Question: I have this data in a file:
'''
protein,0,1,2,3,4
*Q76BS1_N_294,15,5,3,8,12
*N1NEW2_N_516,20,3,20
*B4DUL1_N_41,20,3,20
*F6R1P3_T_24,20,1,20
P80051_N_57,20,3,20
*F6QLE9_N_101,20,3,20
*A0A0M4QAG2_N_564,20,3,20
*G3RZA4_T_653,20,1,20
'''
in another file I have the corresponding names to assign to each value contain in the column 0,1,2,3,4:
'''
Kringle2_D,Cupin_1_D,PMP22_Claudin_O,nodomain4_N,Hormone_6_O,Interferon_O,Transferrin-like_D,nodomain633_N
nodomain289_N,glycosite_N_G,glycosite_N_G,glycosite_T_G,glycosite_N_G,glycosite_N_G,glycosite_N_G,glycosite_T_G
glycosite_N_G,Cupin_1_D,PMP22_Claudin_O,nodomain25_N,Hormone_6_O,Interferon_O,Transferrin-like_D,nodomain654_N
nodomain297_N,NA,NA,NA,NA,NA,NA,NA
Kringle3_D,NA,NA,NA,NA,NA,NA,NA
'''
And I need to make stacked bar charts to represent the values in the columns 0,1,2,3,4 keeping the exact order in which they appeared.
I succeed in doing the graph bu ggplot2 unifies the bars having the same value (the same name reported in the second file) in a unique bar.
This is the graph I generated so far:
As you can see, except for the first, the last and the fifth bars, the other ones are not keeping the variable "glycosite_N_G " in the middle, separating the other two variables because those are of the same type, for example Cupin_1_D or Transferrin-like_D..
I would like to have them separated even if they are identical because the order is important and it is specified in my data.
This is my code:
'''
#!/usr/bin/env Rscript
library(ggplot2)
library(reshape2)
da=read.csv('dataInterval.csv', h=T)
da2=read.csv('domainName.csv', h=F, stringsAsFactors=F)
avector <- c(t(da2))
da$protein <- factor(da$protein, da$protein)
data.lng <- melt(da, id=c("protein"))
data.lng["names"] <- factor(avector, levels=unique(avector))
le <- length(unique(data.lng$variable))
re <- replicate(le, "white")
ggplot(na.omit(data.lng), aes(x=protein, weight=value, fill=names), size=0.5) +
geom_bar(width = 0.1) +
coord_flip() +
scale_x_discrete("Accession number", expand=c(0.02, 0)) +
labs(x="X Label", y="amino acids position", title="Domains around glycosites")
'''
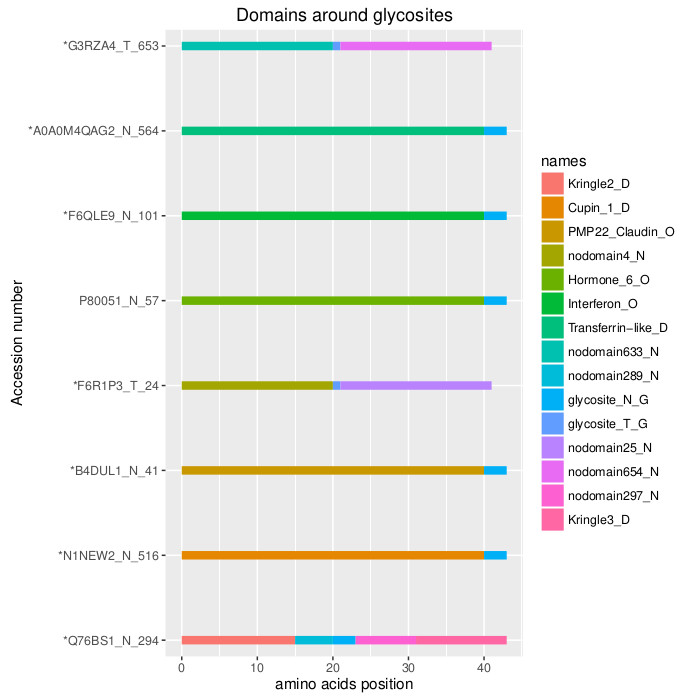
Answer: With a few calculations, you can do this with 'geom_segment' instead of 'geom_bar'. You need to calculate the start and end points of the segments within each protein based on your "value" variable. The end points are the cumulative sum of value. The start points are 0 for the first segment and lag cumulative sum for the other segments.
I do this work in dplyr:
'''
library(dplyr)
dat.seg = data.lng %>%
na.omit %>%
group_by(protein) %>%
arrange(protein) %>%
mutate(end = cumsum(value),
start = c(0, na.omit(lag(end))))
'''
Which looks like:
'''
Source: local data frame [26 x 6]
Groups: protein [8]
protein variable value names end start
<fctr> <fctr> <int> <fctr> <int> <dbl>
1 *A0A0M4QAG2_N_564 X0 20 Transferrin-like_D 20 0
2 *A0A0M4QAG2_N_564 X1 3 glycosite_N_G 23 20
3 *A0A0M4QAG2_N_564 X2 20 Transferrin-like_D 43 23
4 *B4DUL1_N_41 X0 20 PMP22_Claudin_O 20 0
5 *B4DUL1_N_41 X1 3 glycosite_N_G 23 20
6 *B4DUL1_N_41 X2 20 PMP22_Claudin_O 43 23
...
'''
Now plot with 'geom_segment'. With 'geom_segment' you can build the plot horizontally rather than using 'coord_flip'.
'''
ggplot(dat.seg, aes(y = protein, color = names)) +
geom_segment(aes(yend = protein, x = start, xend = end), size = 2) +
scale_x_continuous("Accession number", expand=c(0.02, 0)) +
labs(x="X Label", y="amino acids position", title="Domains around glycosites")
'''
<URL>